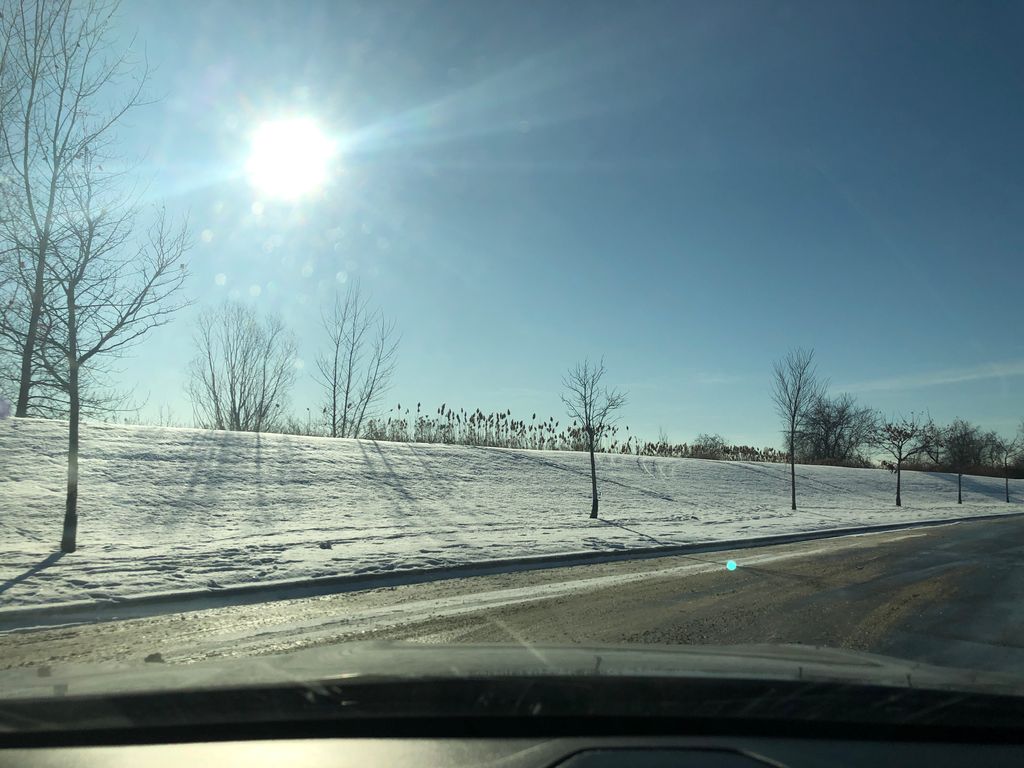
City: toronto